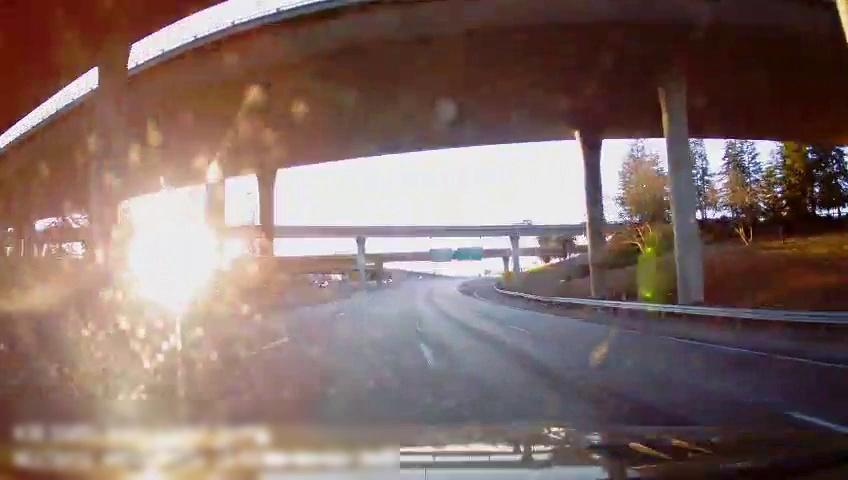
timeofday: Day
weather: Sunny
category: Drivable Space
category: Lanes | Current Lane
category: Lanes | Current Lane
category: Lanes | Alternate Lane
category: Lanes | Alternate Lane
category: Traffic | Signs
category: Traffic | Signs